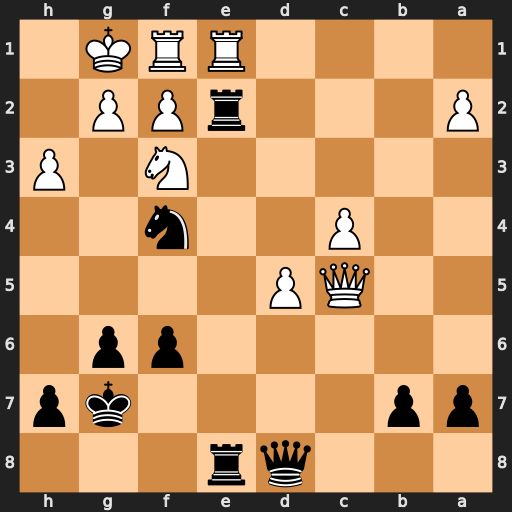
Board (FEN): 3qr3/pp4kp/5pp1/2QP4/2P2n2/5N1P/P3rPP1/4RRK1
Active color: b
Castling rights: -
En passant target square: -
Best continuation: Nd3 Qxa7 Nxe1